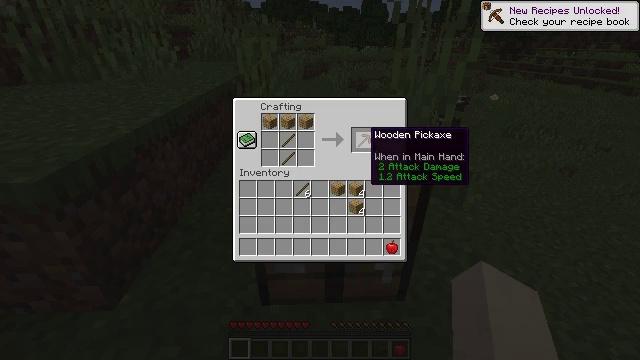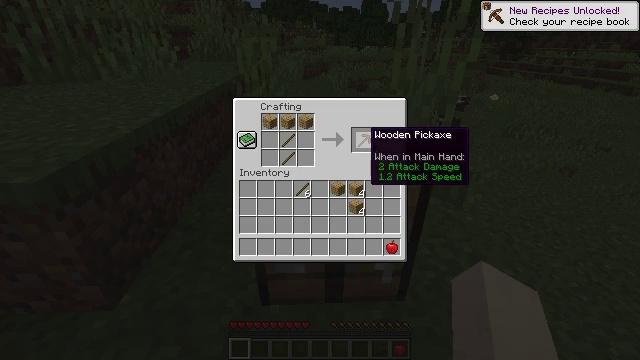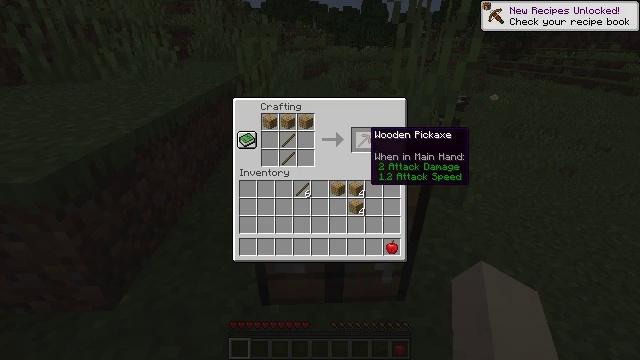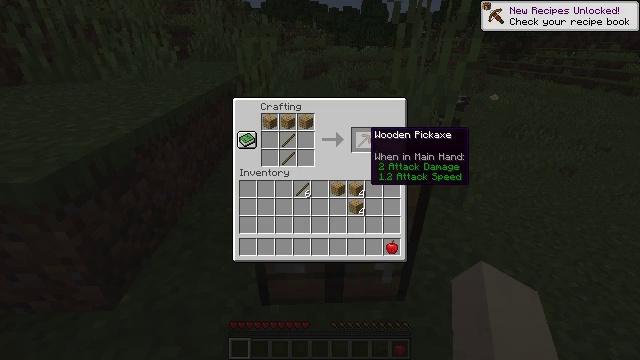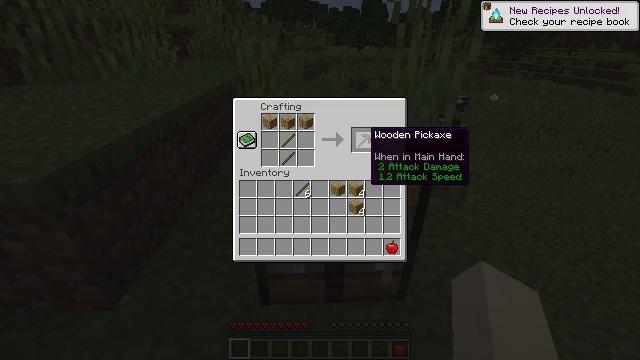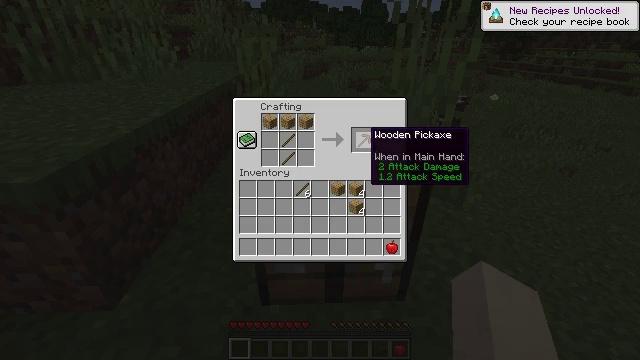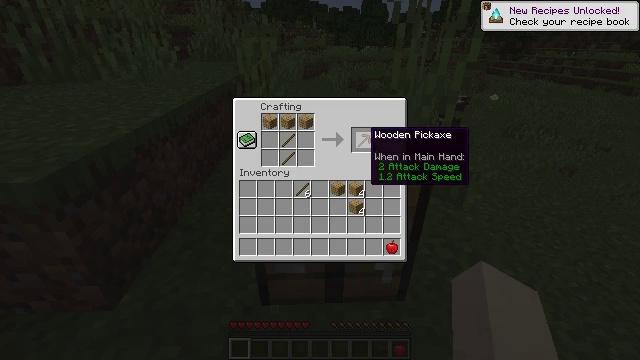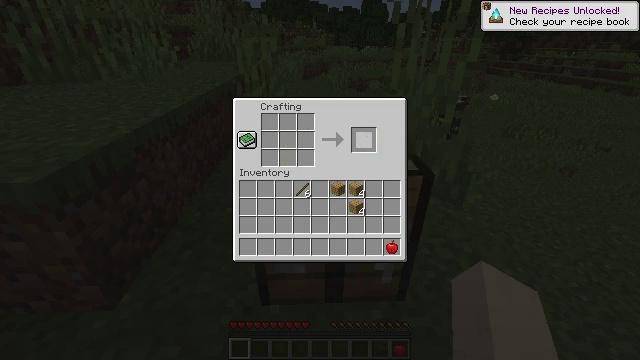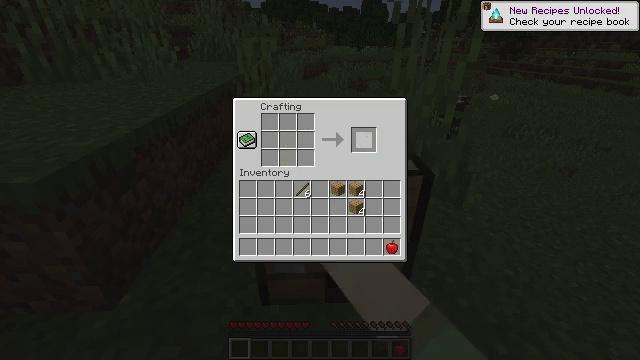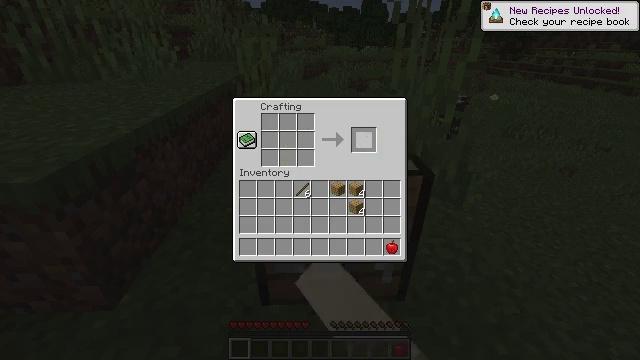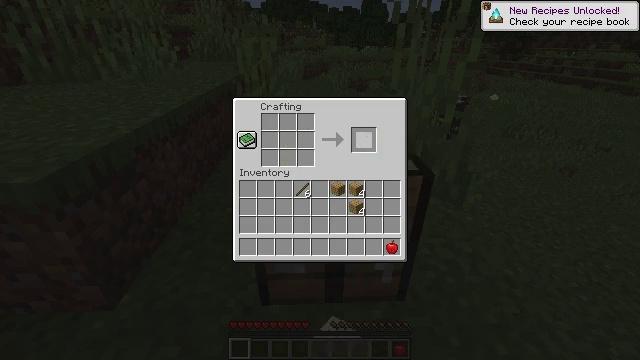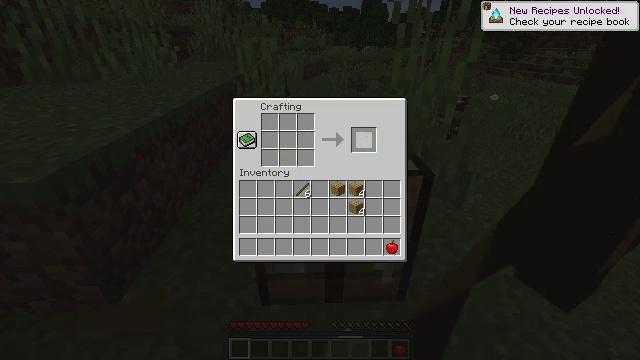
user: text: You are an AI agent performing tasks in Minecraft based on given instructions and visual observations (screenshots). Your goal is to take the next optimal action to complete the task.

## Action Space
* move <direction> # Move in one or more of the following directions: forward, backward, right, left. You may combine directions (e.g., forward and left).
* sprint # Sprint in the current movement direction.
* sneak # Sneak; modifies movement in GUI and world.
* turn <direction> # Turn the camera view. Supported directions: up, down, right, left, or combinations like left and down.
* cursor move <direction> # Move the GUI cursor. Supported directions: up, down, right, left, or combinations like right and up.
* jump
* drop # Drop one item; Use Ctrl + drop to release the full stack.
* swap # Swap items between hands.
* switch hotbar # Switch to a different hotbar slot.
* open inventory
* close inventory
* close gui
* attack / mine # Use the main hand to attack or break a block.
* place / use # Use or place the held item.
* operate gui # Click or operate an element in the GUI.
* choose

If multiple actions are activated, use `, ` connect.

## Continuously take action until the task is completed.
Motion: motion action
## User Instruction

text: Drop a wooden pickaxe.
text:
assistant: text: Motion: sneak
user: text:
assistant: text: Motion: sneak
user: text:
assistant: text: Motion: sneak
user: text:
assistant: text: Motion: sneak
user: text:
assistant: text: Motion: sneak
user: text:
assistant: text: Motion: sneak
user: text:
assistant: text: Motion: sneak, drop
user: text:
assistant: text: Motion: sneak, drop
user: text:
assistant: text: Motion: sneak, drop
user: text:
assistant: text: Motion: sneak
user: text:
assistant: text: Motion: sneak
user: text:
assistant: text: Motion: sneak